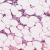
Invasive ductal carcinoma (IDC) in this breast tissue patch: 0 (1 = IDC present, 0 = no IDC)